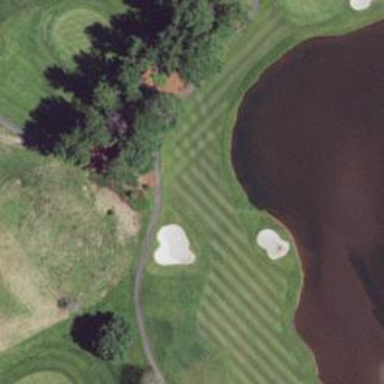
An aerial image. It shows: Path for both road and golf.